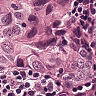
Metastatic tissue present: yes